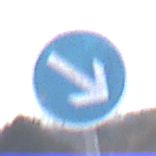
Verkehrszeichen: VorgeschriebeneVorbeifahrtRechts
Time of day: MorningAfternoon
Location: Outdoor (Nature)
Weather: PartlyCloudy
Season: Winter
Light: Natural